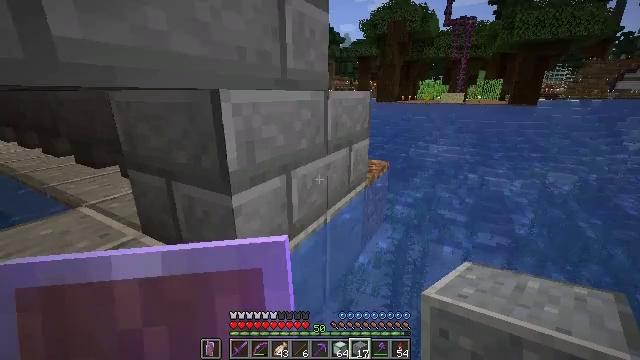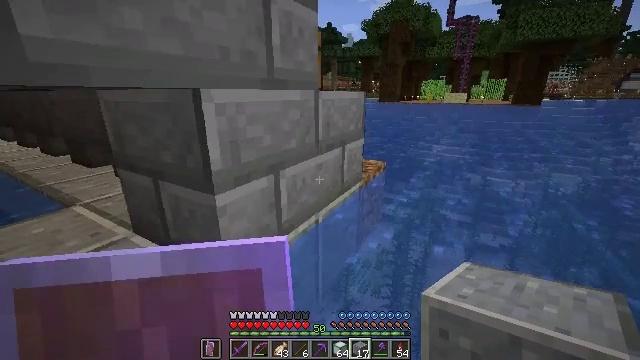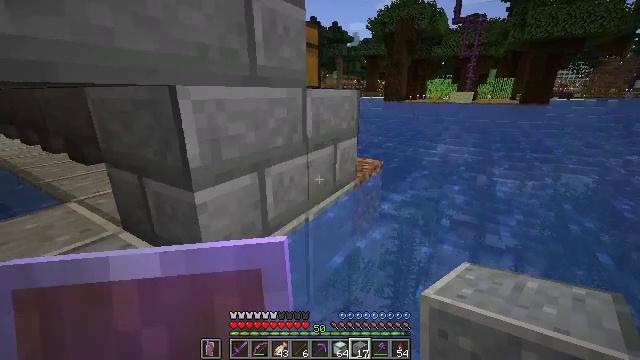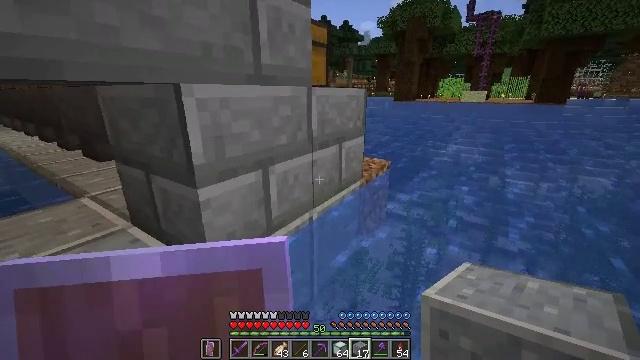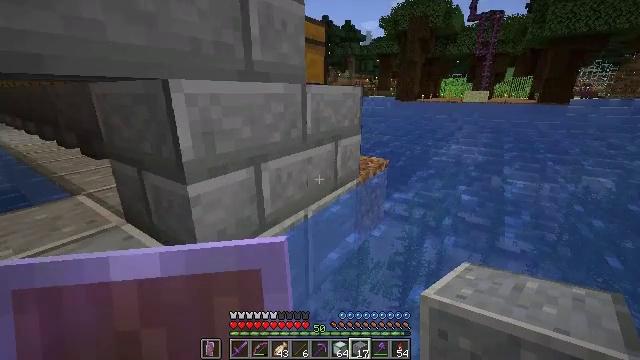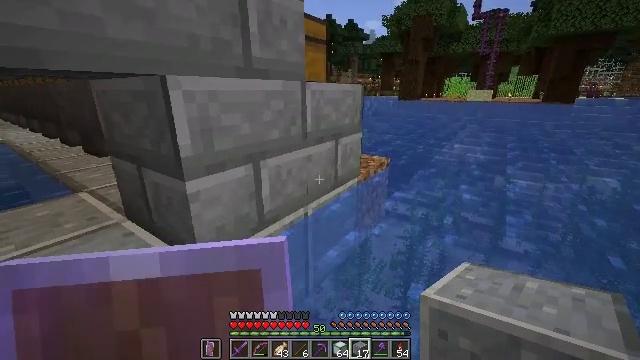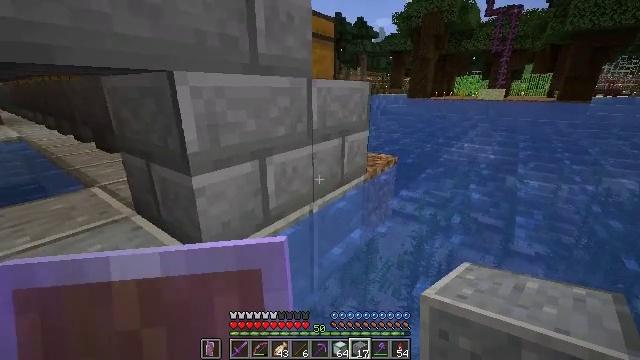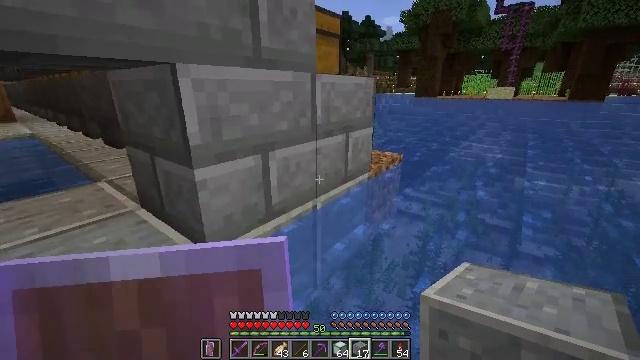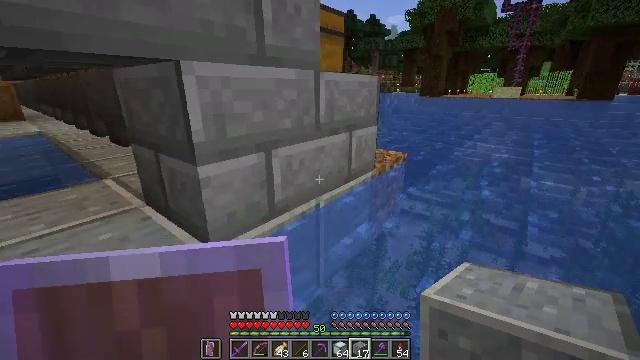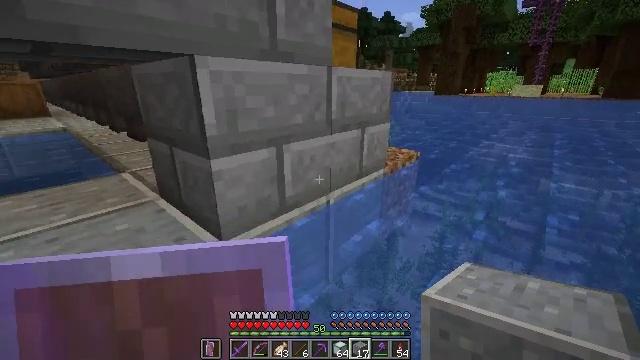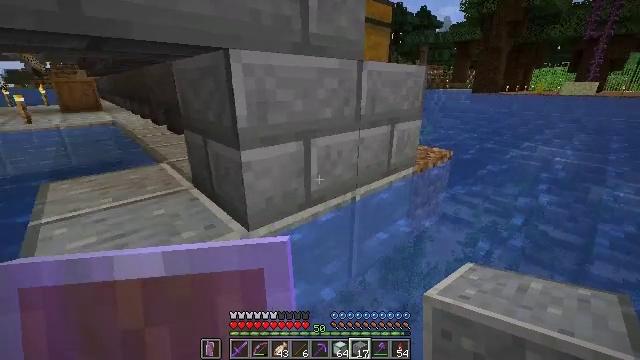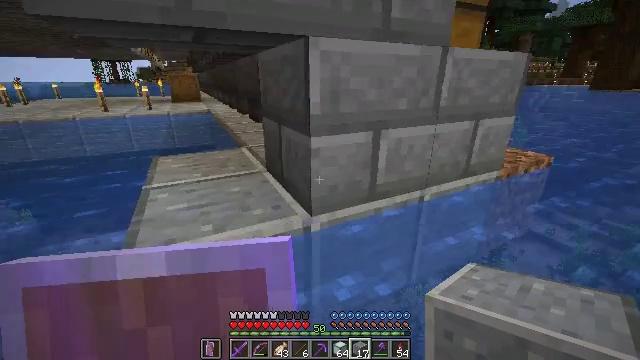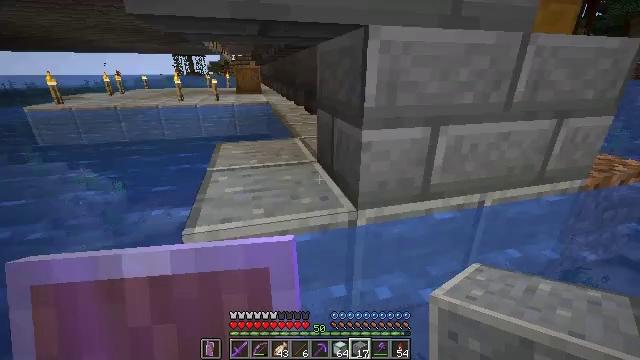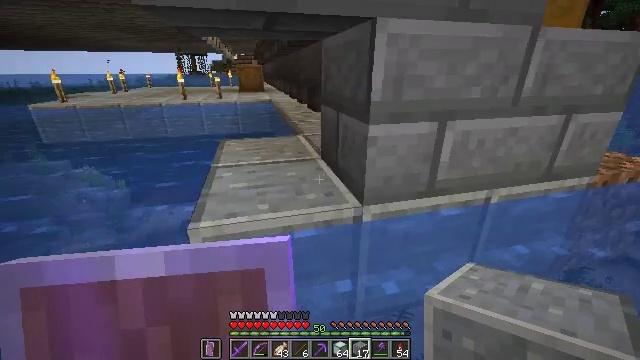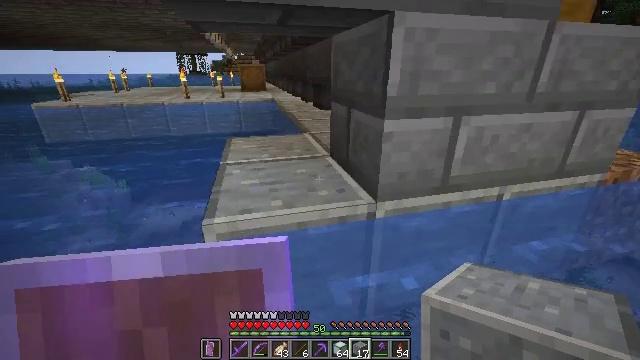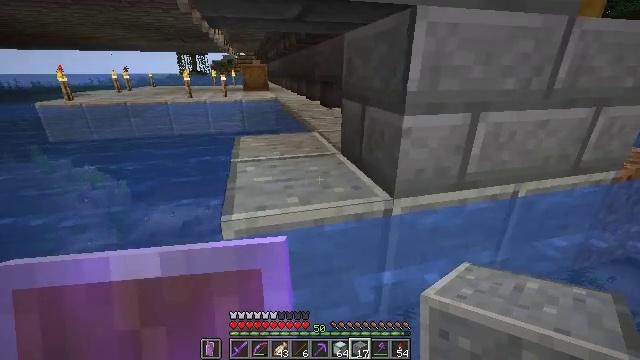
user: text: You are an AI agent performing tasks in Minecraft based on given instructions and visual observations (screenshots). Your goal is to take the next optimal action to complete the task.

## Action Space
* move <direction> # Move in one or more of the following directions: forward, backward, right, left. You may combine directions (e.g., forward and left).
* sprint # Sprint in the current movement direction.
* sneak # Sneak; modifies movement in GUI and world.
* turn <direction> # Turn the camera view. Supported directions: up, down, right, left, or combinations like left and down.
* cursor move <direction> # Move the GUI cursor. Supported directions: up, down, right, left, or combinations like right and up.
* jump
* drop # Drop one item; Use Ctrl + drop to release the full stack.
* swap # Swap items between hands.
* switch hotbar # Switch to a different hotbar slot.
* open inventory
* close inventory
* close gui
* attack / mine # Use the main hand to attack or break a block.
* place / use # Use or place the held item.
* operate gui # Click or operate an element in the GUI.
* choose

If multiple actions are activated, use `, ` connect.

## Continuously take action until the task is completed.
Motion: motion action
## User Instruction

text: Retrieve the polished andesite from the wall.
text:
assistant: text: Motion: no_op
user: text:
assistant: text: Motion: turn left
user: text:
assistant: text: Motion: turn left
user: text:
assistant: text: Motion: no_op
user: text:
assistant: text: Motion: no_op
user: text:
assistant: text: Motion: turn left
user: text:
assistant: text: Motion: turn left
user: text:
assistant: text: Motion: no_op
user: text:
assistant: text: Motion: turn left
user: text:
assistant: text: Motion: turn left
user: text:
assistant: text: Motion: turn left
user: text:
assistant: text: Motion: turn left and down
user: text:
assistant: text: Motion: move left
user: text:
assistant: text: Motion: move left
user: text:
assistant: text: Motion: move left
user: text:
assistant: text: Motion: move left
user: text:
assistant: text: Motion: move left
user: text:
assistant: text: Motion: no_op
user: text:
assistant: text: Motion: no_op
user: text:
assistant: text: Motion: no_op
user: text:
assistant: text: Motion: no_op
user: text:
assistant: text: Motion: no_op
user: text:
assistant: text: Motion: turn right
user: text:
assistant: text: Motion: turn right
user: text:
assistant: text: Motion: move forward, turn right
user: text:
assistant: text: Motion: move forward
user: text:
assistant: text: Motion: move forward and move left, turn right
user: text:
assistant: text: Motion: move forward and move left
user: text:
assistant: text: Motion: move forward and move left, turn right
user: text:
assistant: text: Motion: move forward and move left, turn right